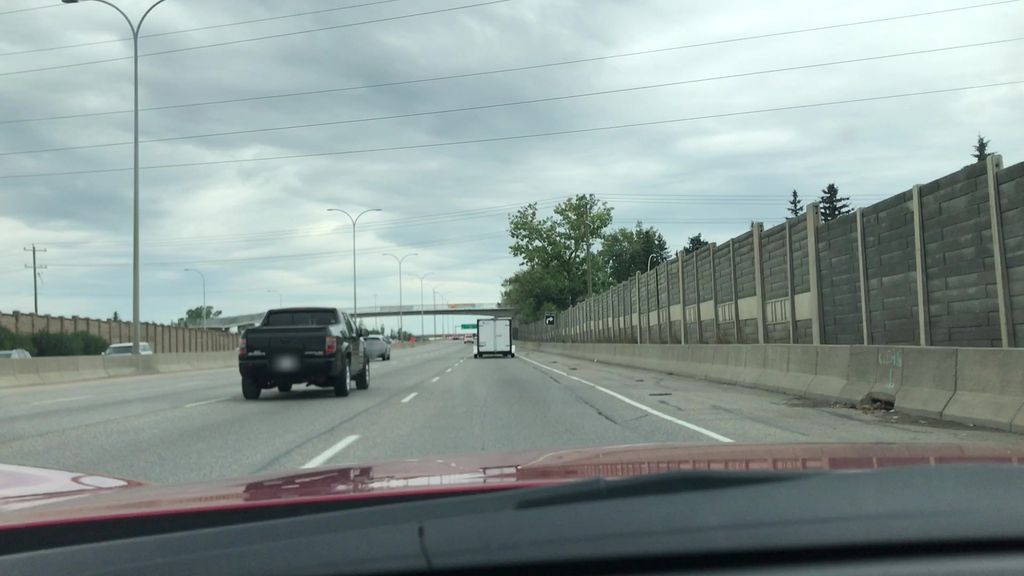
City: calgary